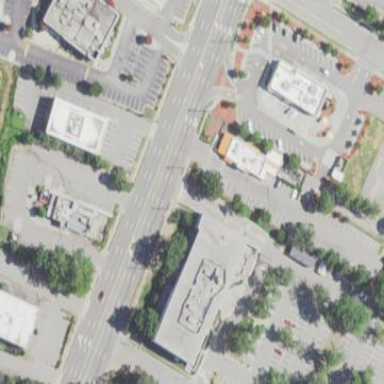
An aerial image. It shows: Commercial building.